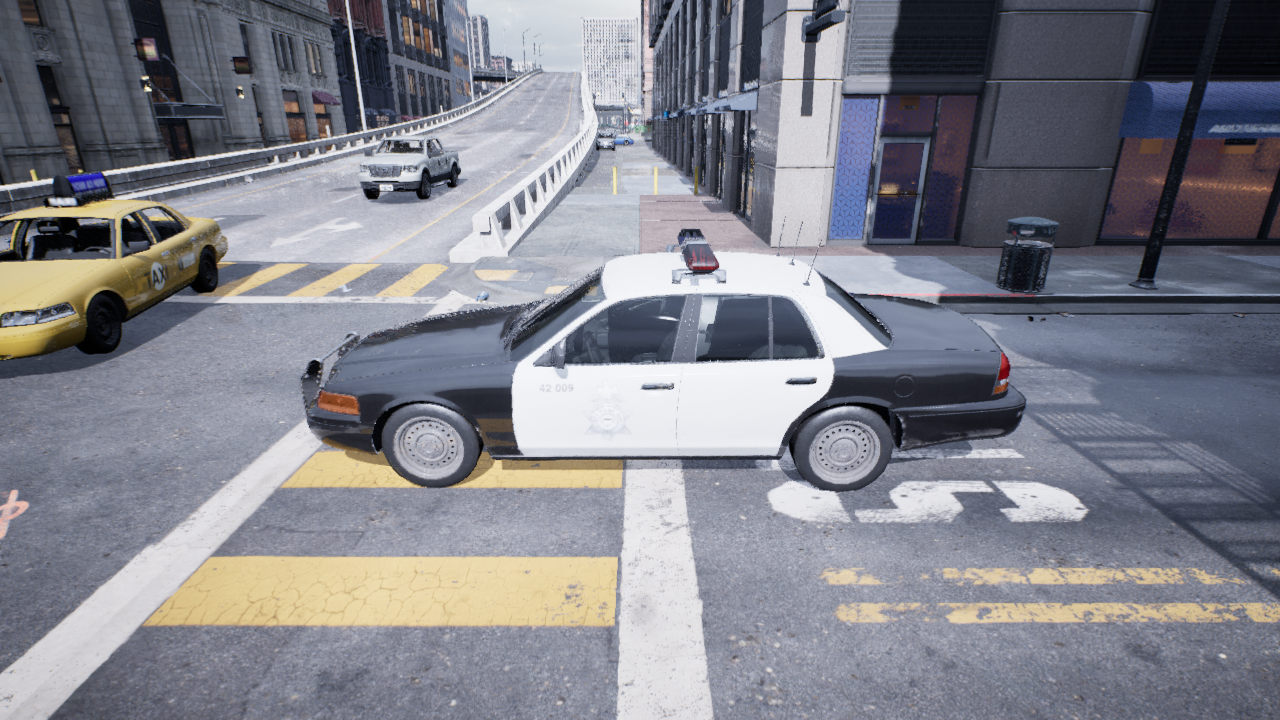
Venue: residential
Lighting: overcast
Vehicle rig: sedan